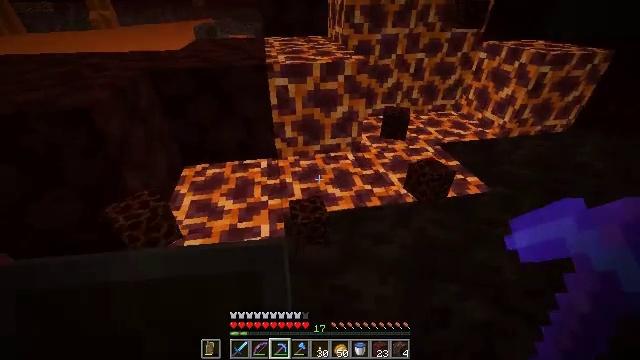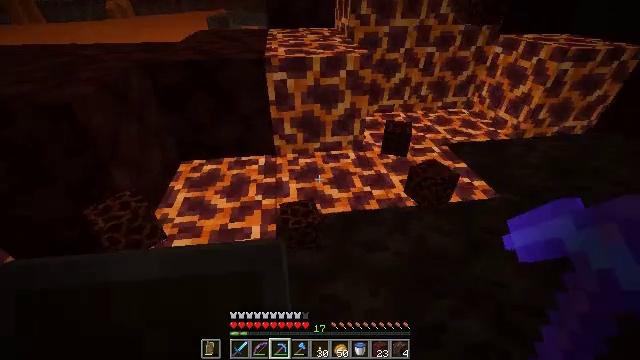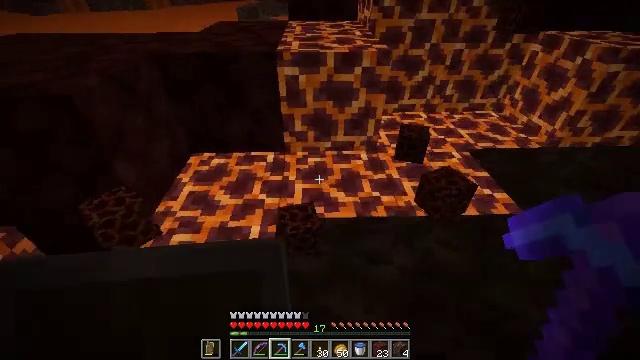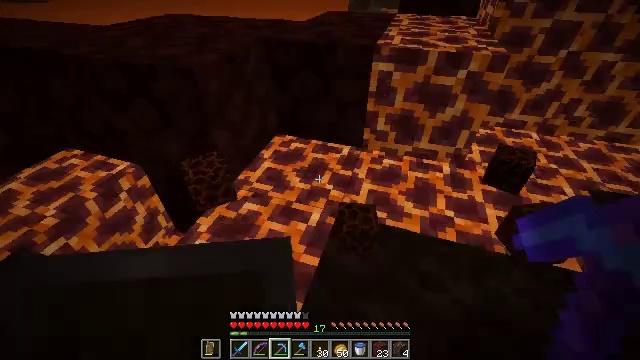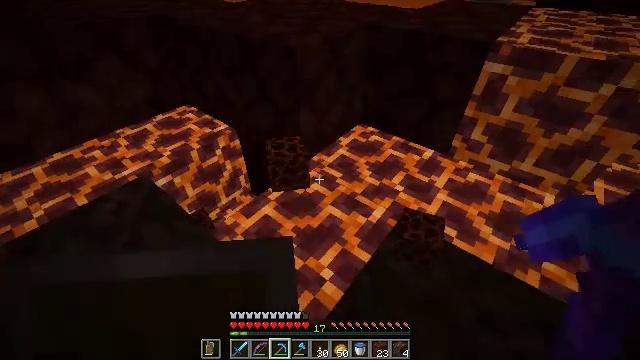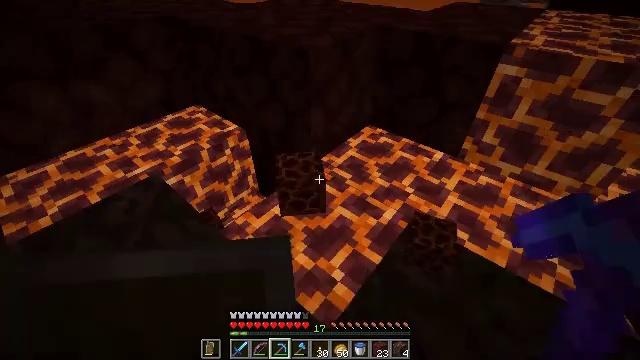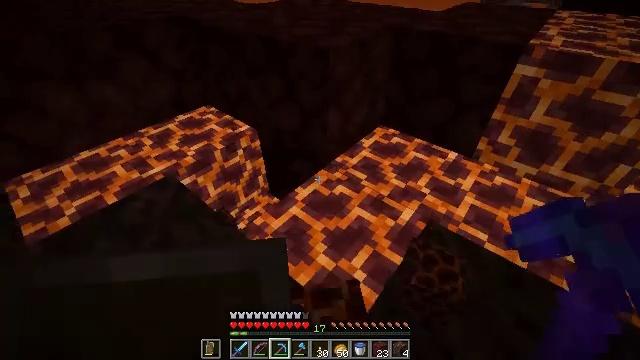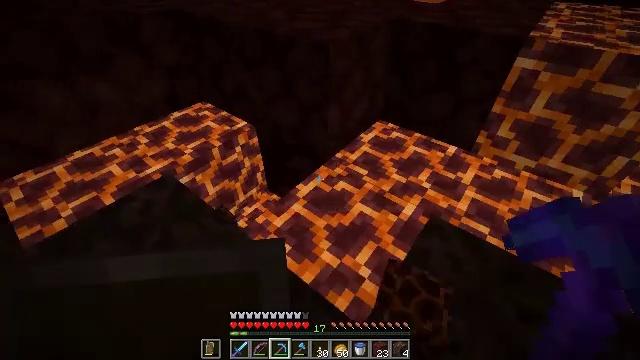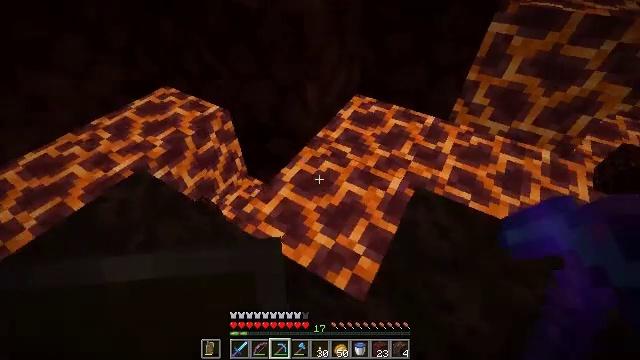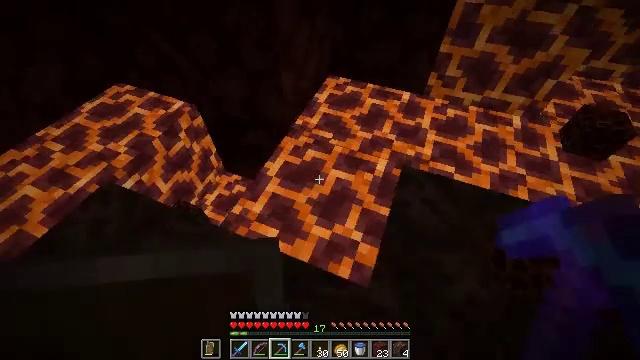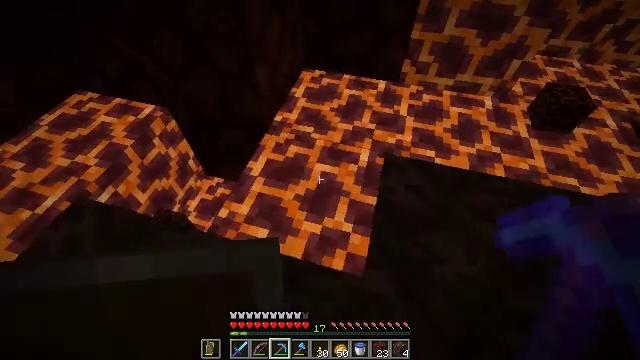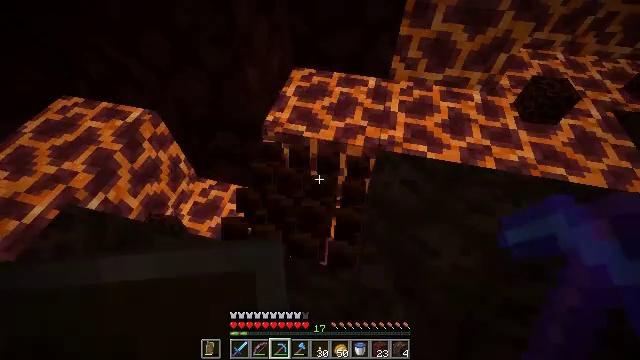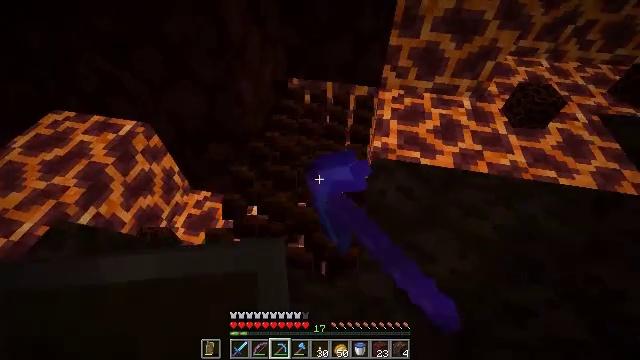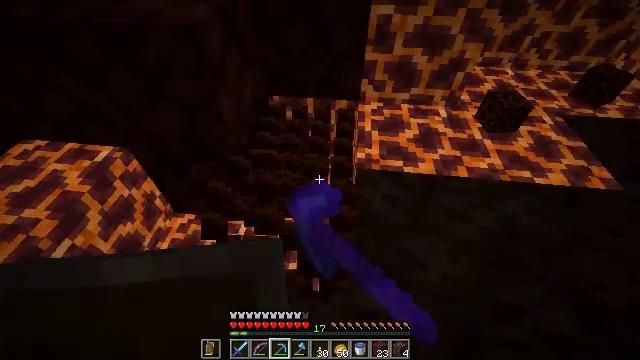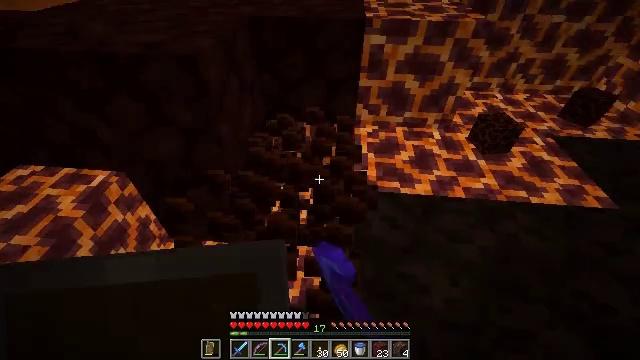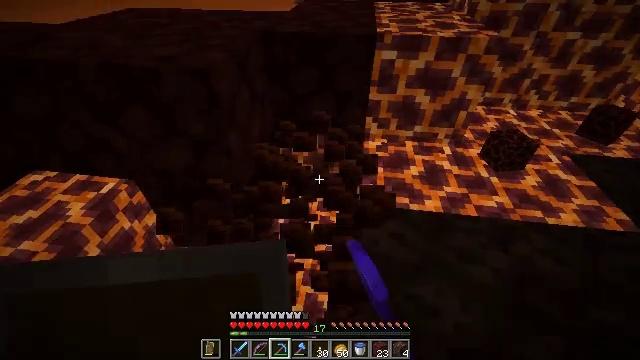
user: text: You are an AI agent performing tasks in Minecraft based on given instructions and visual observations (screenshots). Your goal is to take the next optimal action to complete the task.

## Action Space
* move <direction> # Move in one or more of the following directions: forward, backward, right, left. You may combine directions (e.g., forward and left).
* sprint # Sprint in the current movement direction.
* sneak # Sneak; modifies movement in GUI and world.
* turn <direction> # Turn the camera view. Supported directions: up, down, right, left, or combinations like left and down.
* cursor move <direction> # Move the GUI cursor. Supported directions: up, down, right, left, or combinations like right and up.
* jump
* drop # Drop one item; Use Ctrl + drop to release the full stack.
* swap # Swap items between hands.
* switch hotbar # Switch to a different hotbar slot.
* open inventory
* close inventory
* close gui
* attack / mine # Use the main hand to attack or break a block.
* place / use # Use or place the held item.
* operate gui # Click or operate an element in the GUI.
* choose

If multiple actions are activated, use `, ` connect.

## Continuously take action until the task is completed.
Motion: motion action
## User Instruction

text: Mine magma blocks for light and decoration.
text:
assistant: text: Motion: move forward and move right, turn left and down
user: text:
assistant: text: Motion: move forward and move right, turn left and down
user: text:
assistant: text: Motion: turn left and down
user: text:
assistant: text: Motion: turn left and down
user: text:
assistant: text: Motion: move left, turn left
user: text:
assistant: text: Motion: move left
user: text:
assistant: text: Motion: move forward and move left, turn right and down
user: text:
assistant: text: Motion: move forward and move left, turn right and down
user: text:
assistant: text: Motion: turn right and down
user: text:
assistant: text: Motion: turn right and down
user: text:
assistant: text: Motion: turn right, attack / mine
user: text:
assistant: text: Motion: turn right and up, attack / mine
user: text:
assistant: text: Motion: turn right and up
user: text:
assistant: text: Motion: turn up
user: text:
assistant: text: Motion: move forward, turn left and up
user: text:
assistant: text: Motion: move forward
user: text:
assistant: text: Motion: attack / mine
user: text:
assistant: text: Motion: turn left and down, attack / mine
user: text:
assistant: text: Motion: turn left and down
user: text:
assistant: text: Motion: move left, turn left
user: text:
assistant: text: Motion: move left
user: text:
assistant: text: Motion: no_op